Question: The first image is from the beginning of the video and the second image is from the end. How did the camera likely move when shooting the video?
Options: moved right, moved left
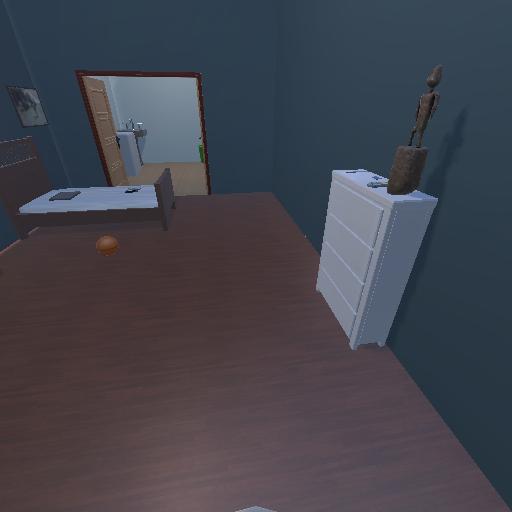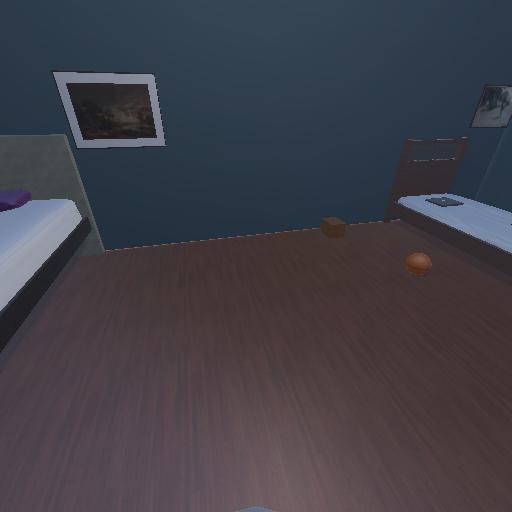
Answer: moved right